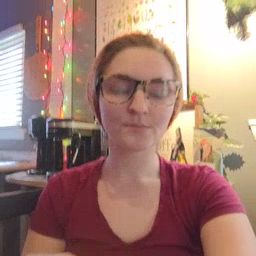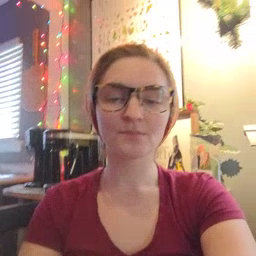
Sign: nose